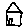
Label: house